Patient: sex M, age 47
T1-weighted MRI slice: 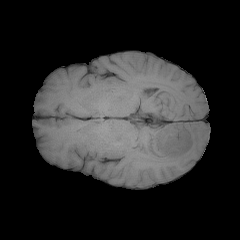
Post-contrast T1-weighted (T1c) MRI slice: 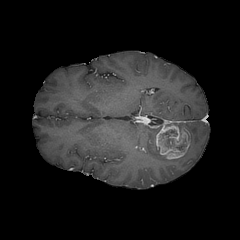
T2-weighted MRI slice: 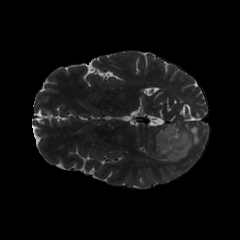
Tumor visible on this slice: yes
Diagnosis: Glioblastoma, IDH-wildtype
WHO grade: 4